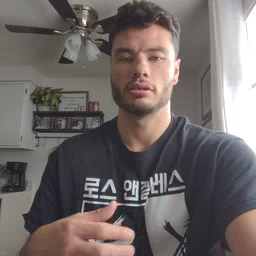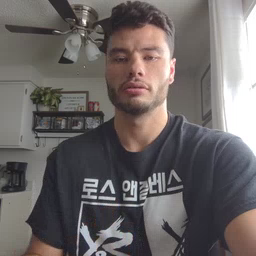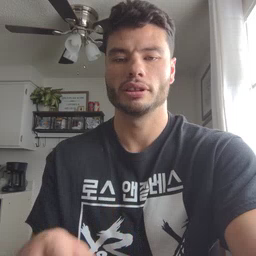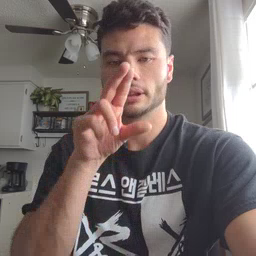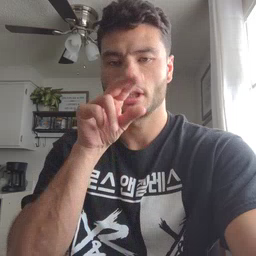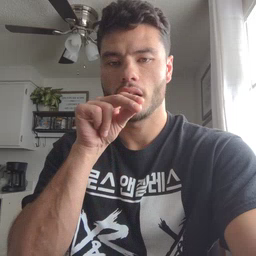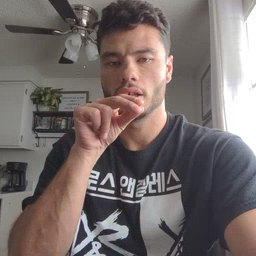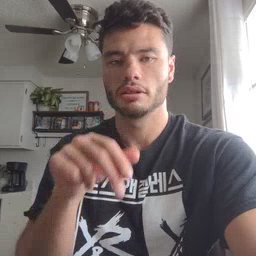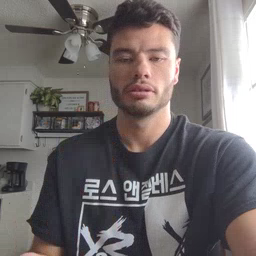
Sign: duck